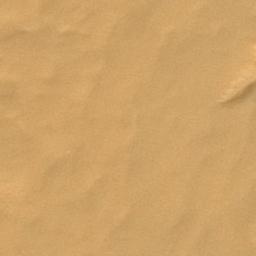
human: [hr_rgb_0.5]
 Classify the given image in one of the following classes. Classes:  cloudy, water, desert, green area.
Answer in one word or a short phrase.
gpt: desert